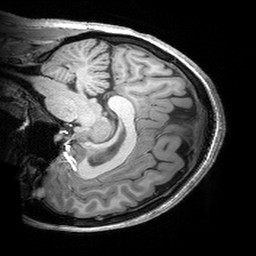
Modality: T1w
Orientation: sagittal
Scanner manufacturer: siemens
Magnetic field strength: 3 T
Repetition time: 2.53 s
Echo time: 0.00299 s